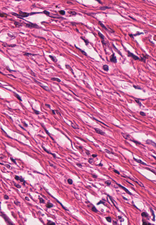
Tumor epithelial tissue: no
Tumor-associated stroma tissue: yes
Normal tissue: no